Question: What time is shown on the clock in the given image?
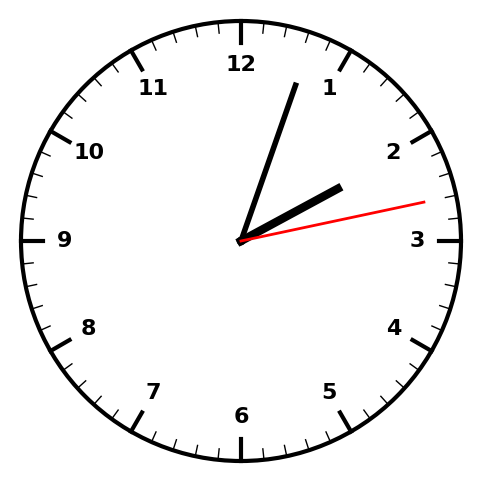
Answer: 02:03:13